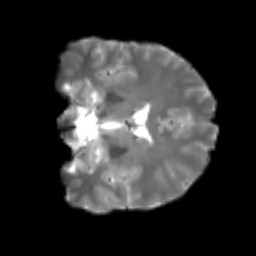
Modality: T2w
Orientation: coronal
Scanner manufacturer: siemens
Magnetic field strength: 3 T
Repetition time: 4 s
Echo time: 0.0594 s